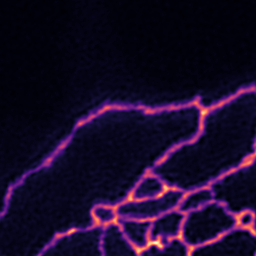
Label: Super-resolution ER image